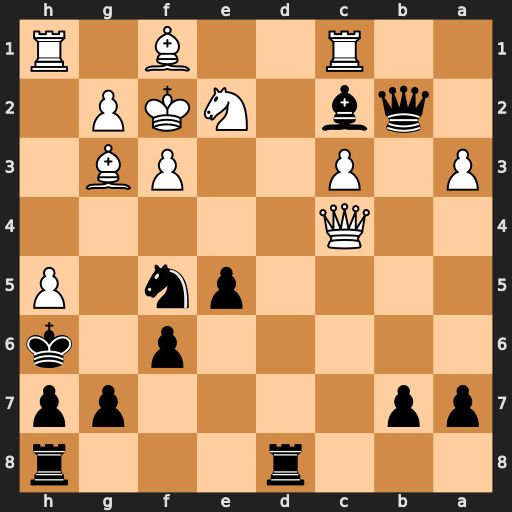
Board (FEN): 3r3r/pp4pp/5p1k/4pn1P/2Q5/P1P2PB1/1qb1NKP1/2R2B1R
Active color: b
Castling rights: -
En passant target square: -
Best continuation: Qb6+ Nd4 Nxd4